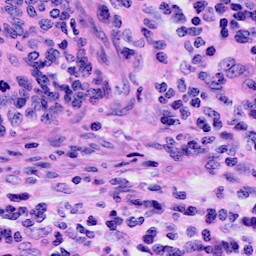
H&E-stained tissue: Cervix